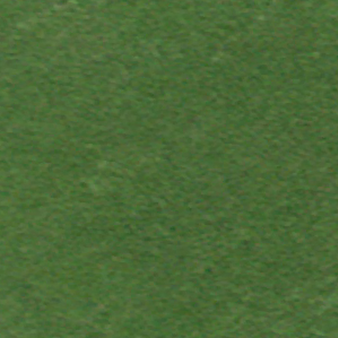
Label: other